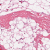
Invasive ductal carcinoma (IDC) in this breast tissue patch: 0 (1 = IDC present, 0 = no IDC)